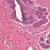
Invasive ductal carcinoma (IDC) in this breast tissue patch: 0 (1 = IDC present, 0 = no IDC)